The picture encodes a bearing's raw vibration samples as pixel intensities in a 2-D grid. What is the most likely bearing condition (normal, inner_race, outer_race, ball)?
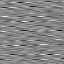
Answer: inner_race